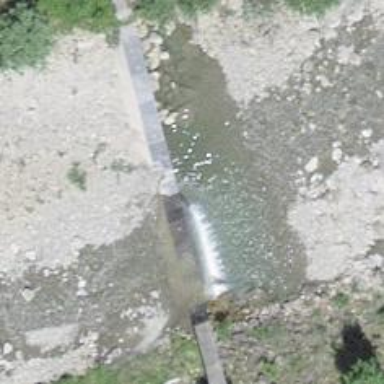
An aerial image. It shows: Weir along the waterway.